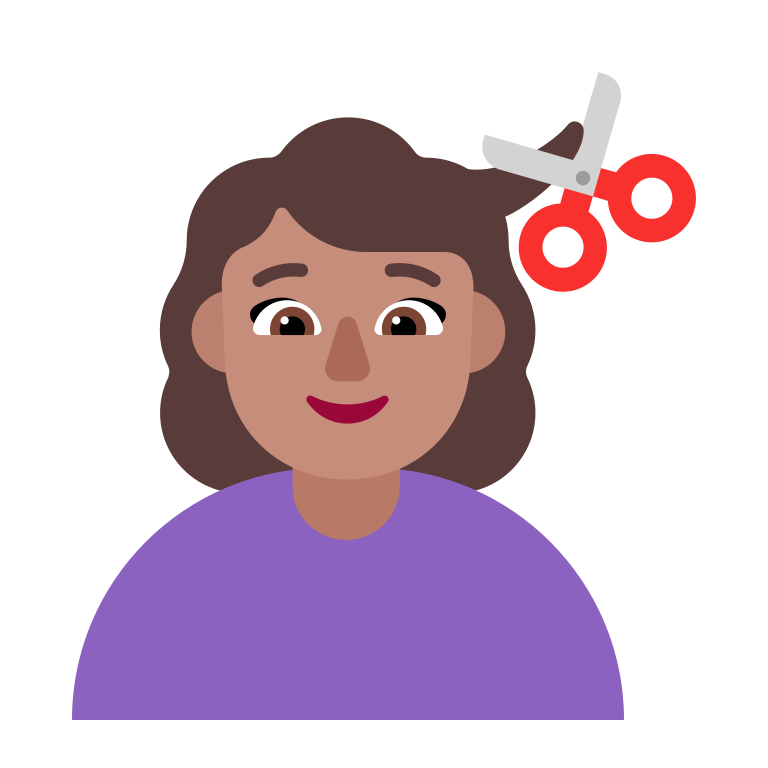
woman getting haircut flat